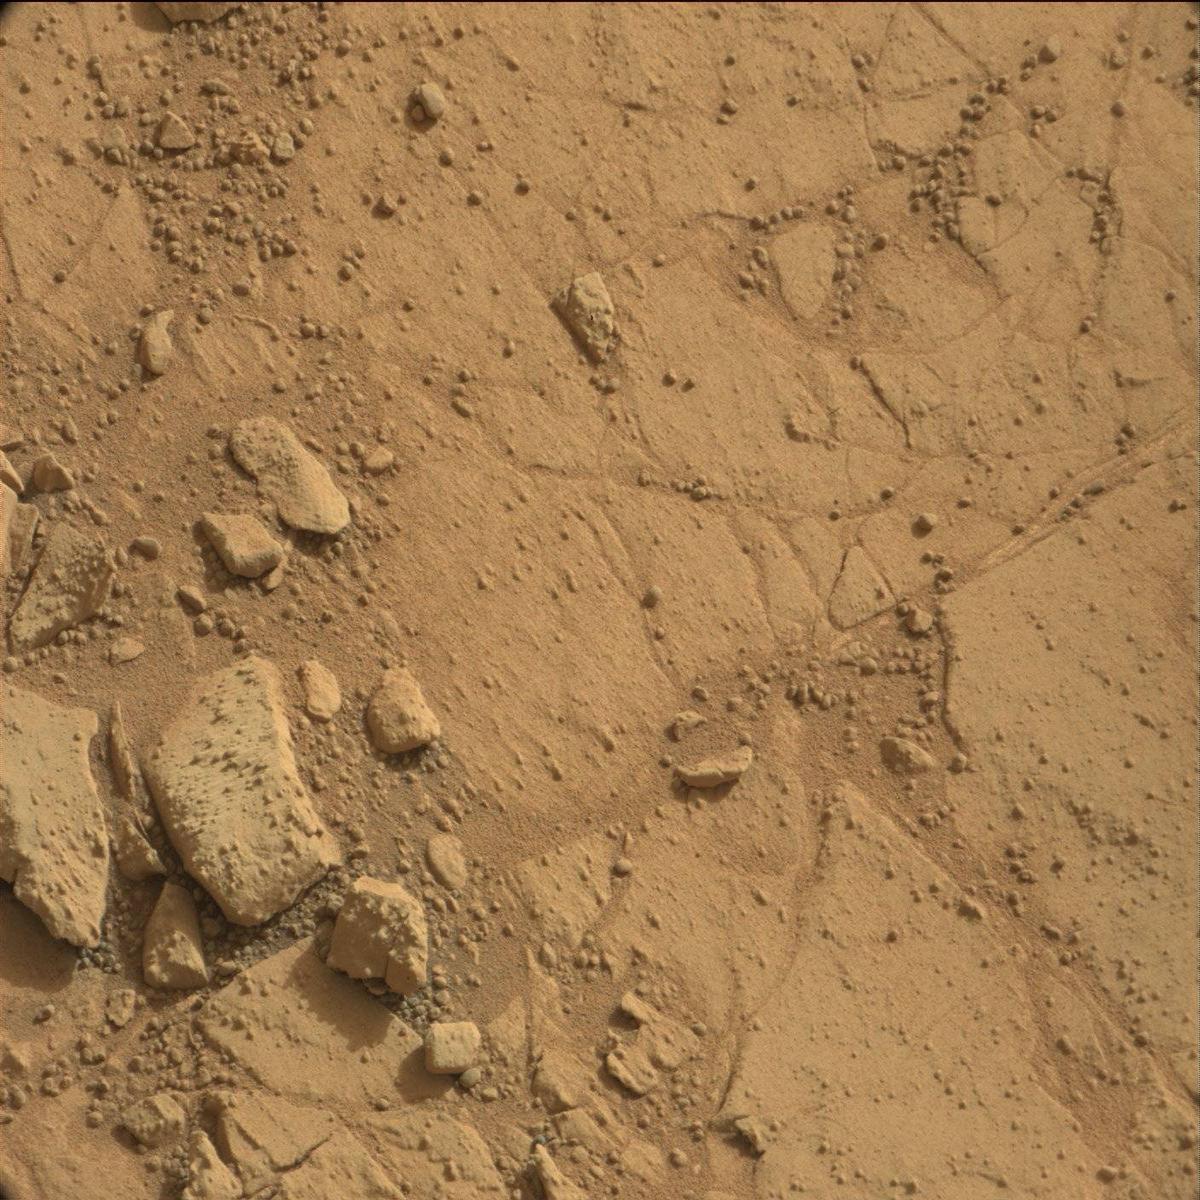
Terrain classes present: Bedrock, Rock, Sand / Soil